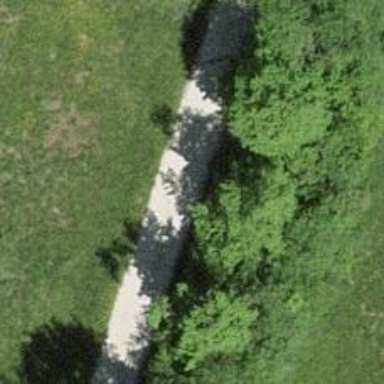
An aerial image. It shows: Bench for seating.